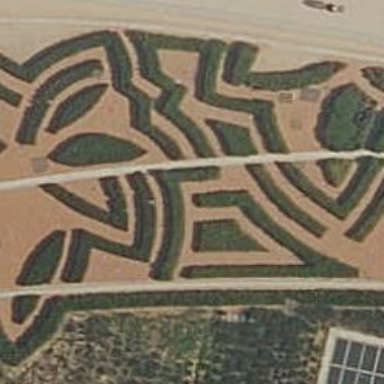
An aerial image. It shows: Hedge acting as barrier.